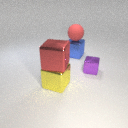
large red metal cube in front of large red rubber sphere